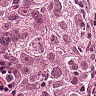
Metastatic tissue present: yes